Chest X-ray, AP view. Patient: 37 years old, sex F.
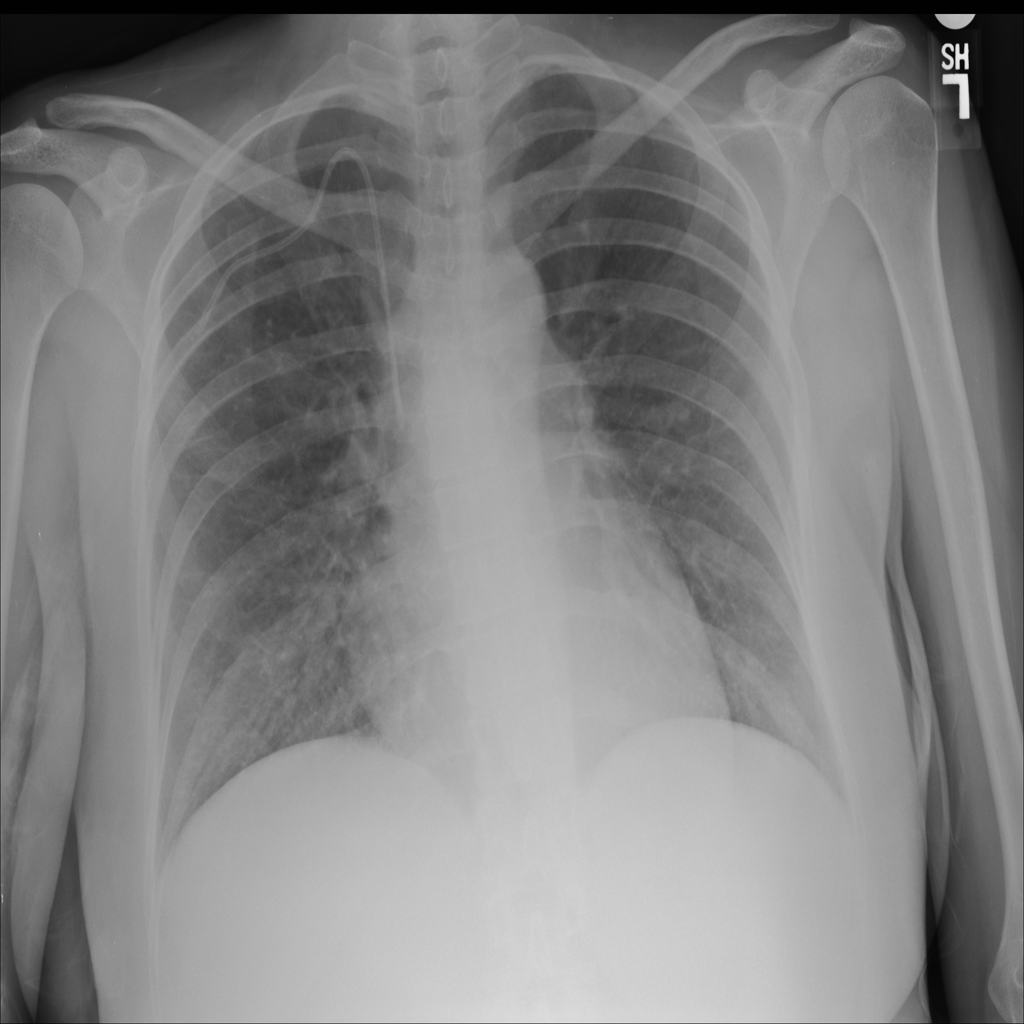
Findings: Infiltration